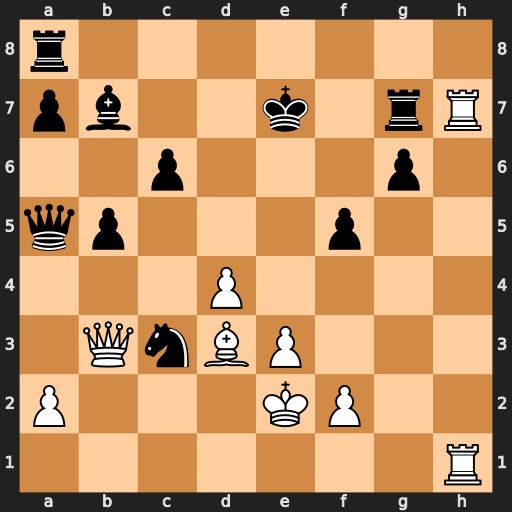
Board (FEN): r7/pb2k1rR/2p3p1/qp3p2/3P4/1QnBP3/P3KP2/7R
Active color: w
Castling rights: -
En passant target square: -
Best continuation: Kf1 Kf6 Rxg7 Kxg7 Qe6